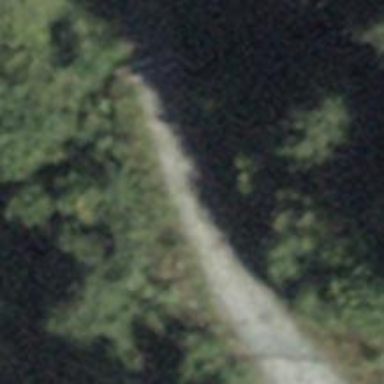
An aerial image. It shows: Gravel track with grade2 tracktype.